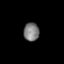
Tissue: prostate
Cell type: T cells
Senescence score: 0.7685
Nuclear area (px): 282
Mean DAPI intensity: 123.447